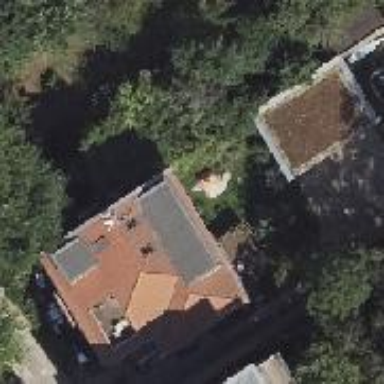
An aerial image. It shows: Apartment building with hipped roof.